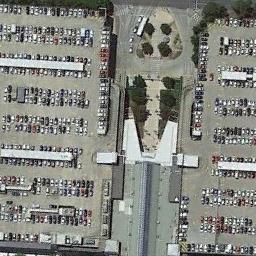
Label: parking_lot